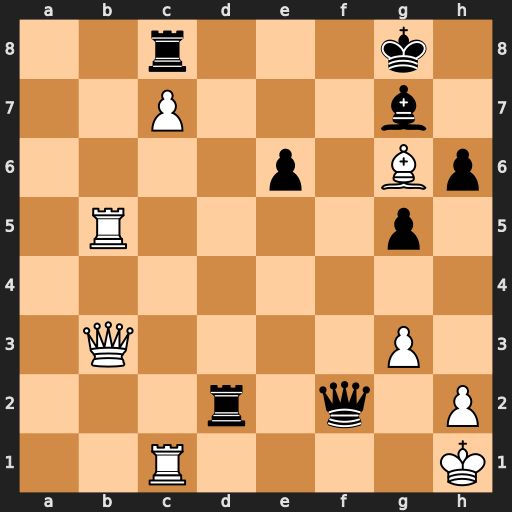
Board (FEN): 2r3k1/2P3b1/4p1Bp/1R4p1/8/1Q4P1/3r1q1P/2R4K
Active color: w
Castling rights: -
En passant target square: -
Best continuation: Qxe6+ Kh8 Qxc8+ Bf8 Qxf8+